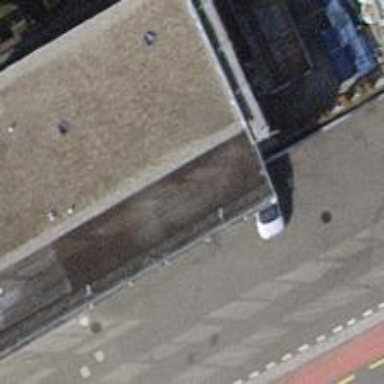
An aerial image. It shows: Car repair shop.